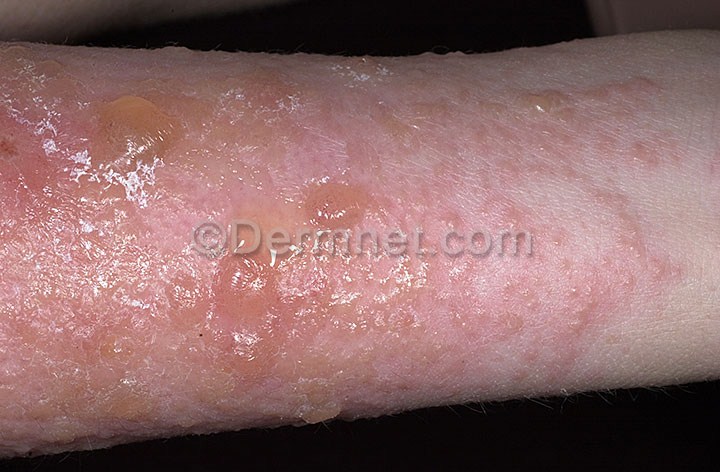
Disease: Poison Ivy Photos and other Contact Dermatitis